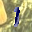
Label: 1